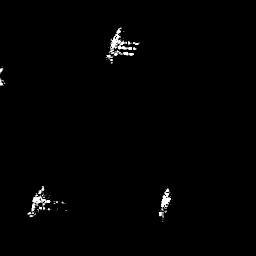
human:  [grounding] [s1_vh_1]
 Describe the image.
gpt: In the satellite image, there is  <ref>1 medium ship </ref> <box>[[9, 75, 19, 86, 0]]</box> located at bottom left,  <ref>1 small ship </ref> <box>[[60, 74, 66, 86, 0]]</box> located at bottom,  <ref>1 medium ship </ref> <box>[[40, 12, 48, 23, 0]]</box> located at top.